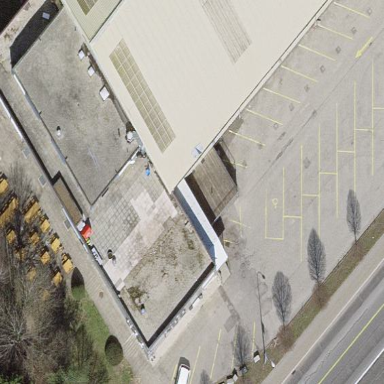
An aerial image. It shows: Restaurant building.